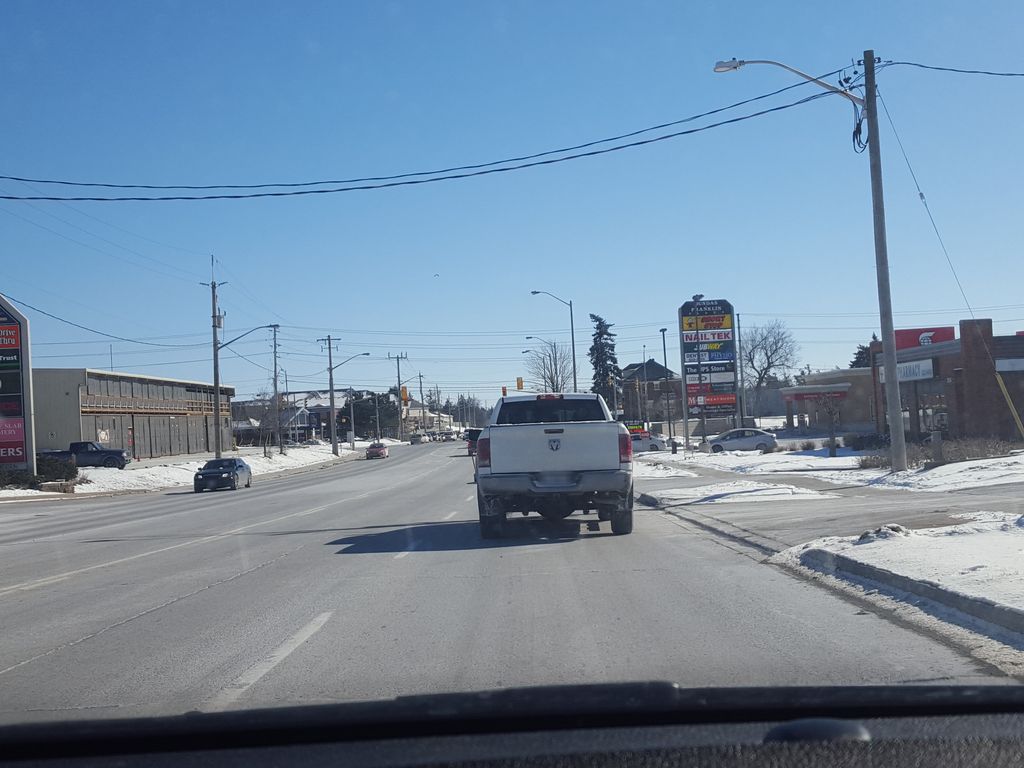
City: kitchener-waterloo